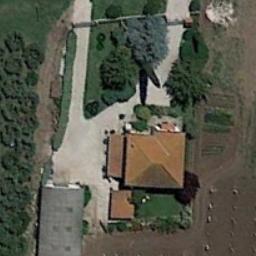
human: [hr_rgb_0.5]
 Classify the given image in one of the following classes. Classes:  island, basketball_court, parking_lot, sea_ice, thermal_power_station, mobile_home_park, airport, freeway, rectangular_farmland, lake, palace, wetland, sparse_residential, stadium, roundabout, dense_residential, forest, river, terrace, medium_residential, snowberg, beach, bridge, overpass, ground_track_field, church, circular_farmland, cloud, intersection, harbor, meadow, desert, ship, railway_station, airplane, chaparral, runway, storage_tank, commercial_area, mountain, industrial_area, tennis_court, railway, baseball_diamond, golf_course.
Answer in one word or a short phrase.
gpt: sparse_residential